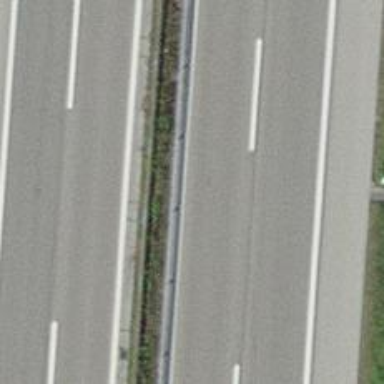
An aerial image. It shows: Guard rail as barrier.